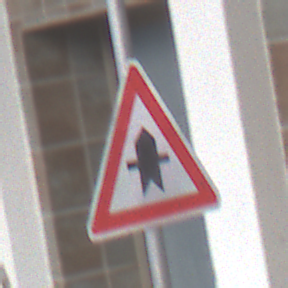
Verkehrszeichen: Vorfahrt
Umgebung: Roofed, Urban
Tageszeit: MorningAfternoon
Wetter: PartlyCloudy
Licht: Natural
Jahreszeit: NotSpecified
Kontrast: MediumContrast